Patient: sex M, age 72
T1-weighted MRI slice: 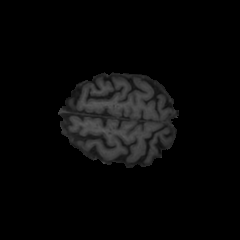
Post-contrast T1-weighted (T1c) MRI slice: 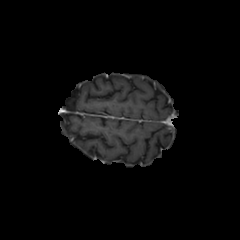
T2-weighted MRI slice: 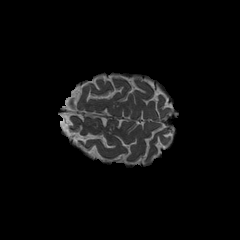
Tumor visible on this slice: no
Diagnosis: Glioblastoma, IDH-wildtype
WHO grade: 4